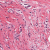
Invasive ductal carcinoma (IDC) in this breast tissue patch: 1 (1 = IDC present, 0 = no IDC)